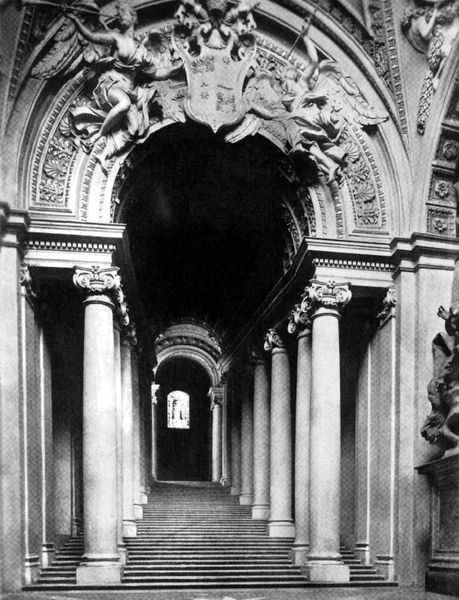
Titel: Scala Regia, Treppe zwischen Petersdom und Vatikan
Künstler: Giovanni Lorenzo Bernini
Standort: Rom, S. Pietro (EU - I - Latium)
Schlagwörter: dunkel, flügel, schatten, weiß, licht, marmor, schwarz, säule, säulen, tür, gebäude, ornament, architektur, barock, sockel, stein, kirche, rund, engel, bogen, figuren, treppe, ornamente, stuck, stufen, tor, foto, fotografie, eingang, gang, schild, torbogen, schwarz weiss, kapitell, wappen, sims, statuen, posaunen, posaune, putten, fotographie, shwarz, säulenhalle, trompete, stiegen, sper, dunek